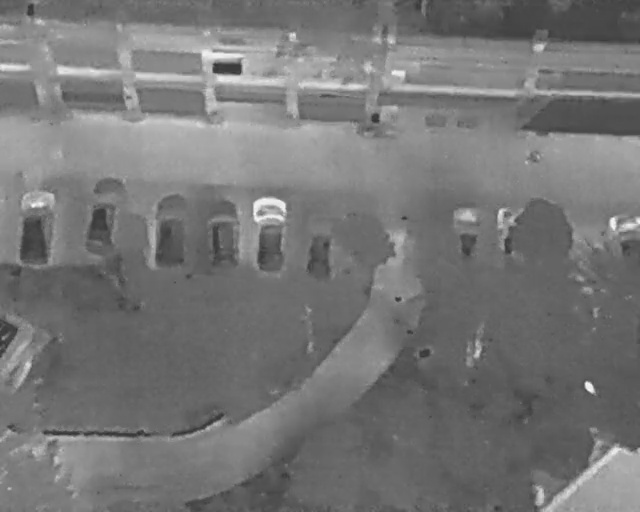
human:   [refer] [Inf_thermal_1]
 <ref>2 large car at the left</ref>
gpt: <box>[[0, 39, 11, 48, 2], [20, 41, 32, 49, 179]]</box>